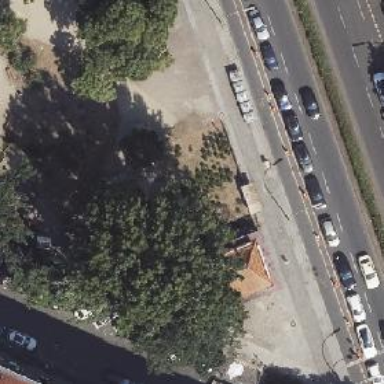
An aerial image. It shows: There is shelter in the scene.